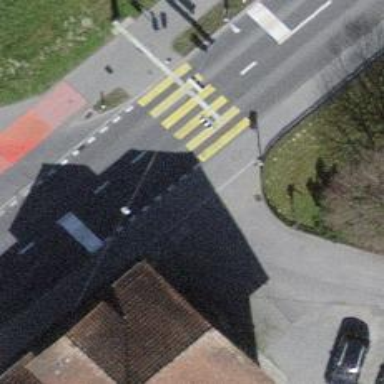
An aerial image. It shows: Kerb barrier.